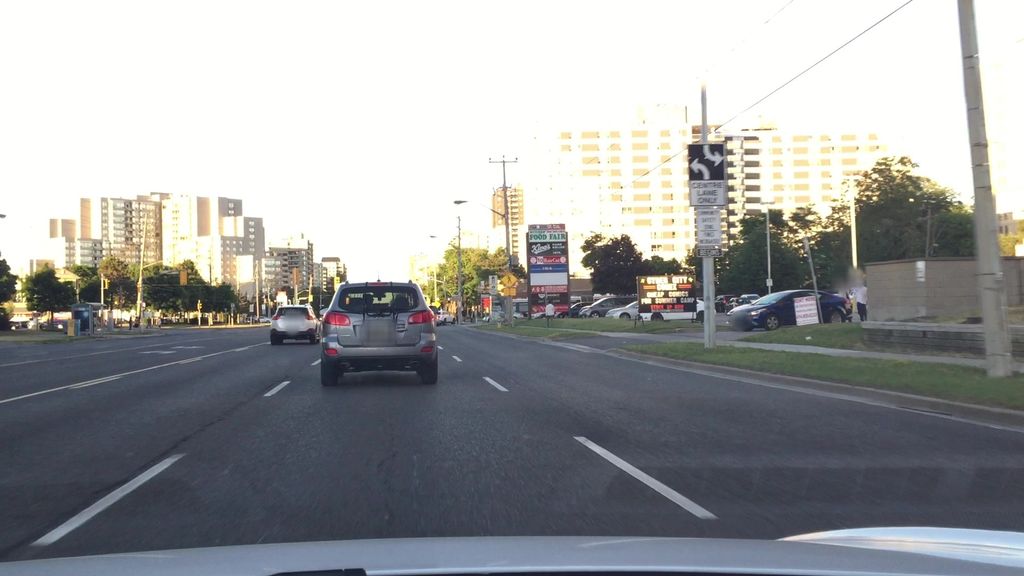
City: toronto